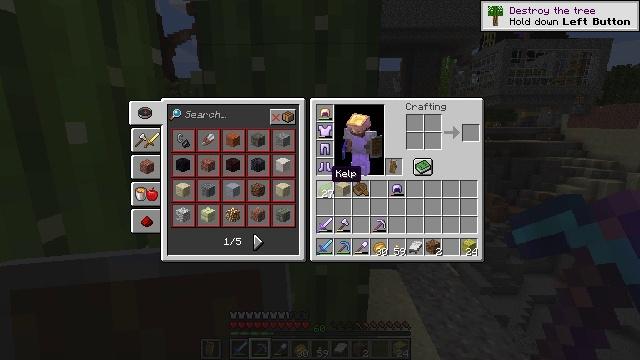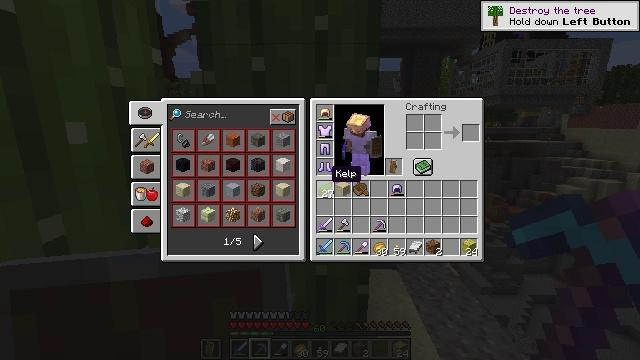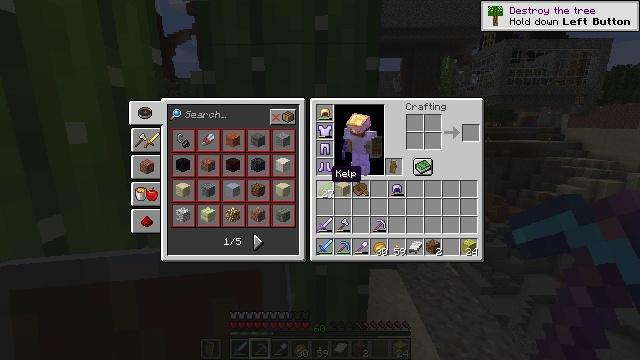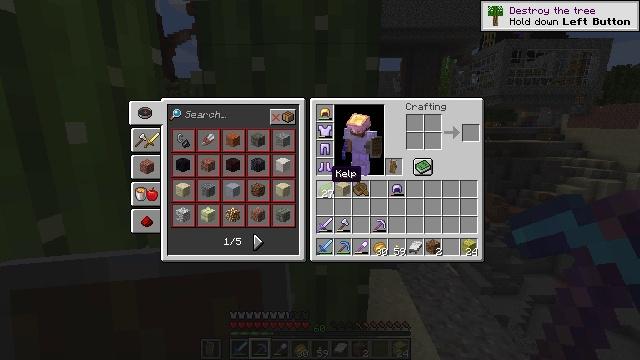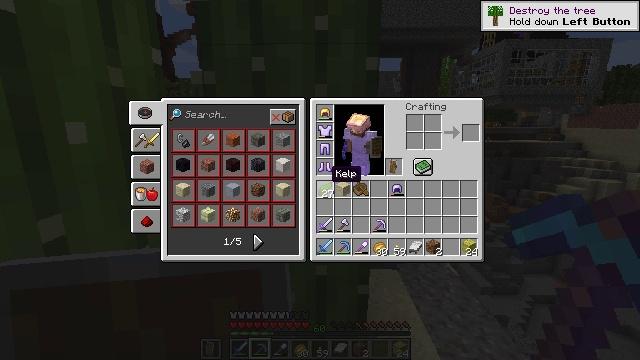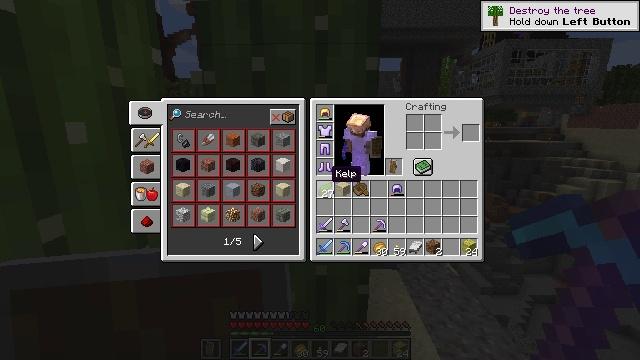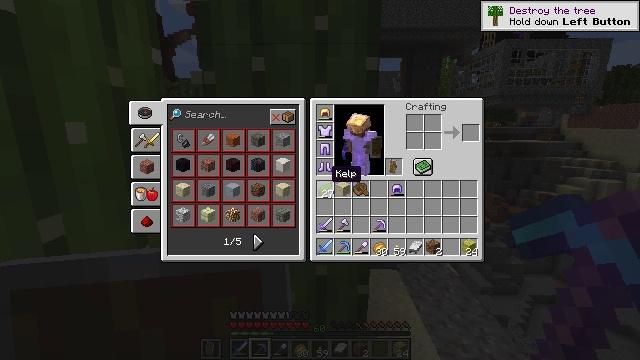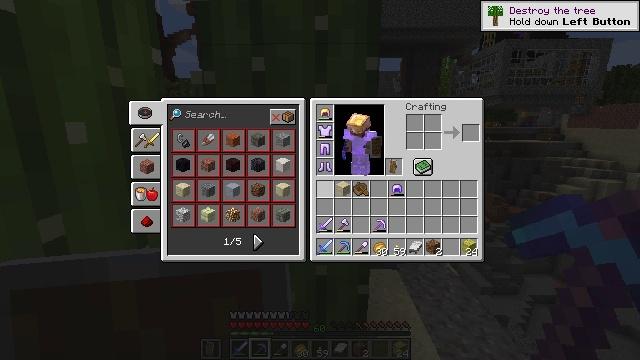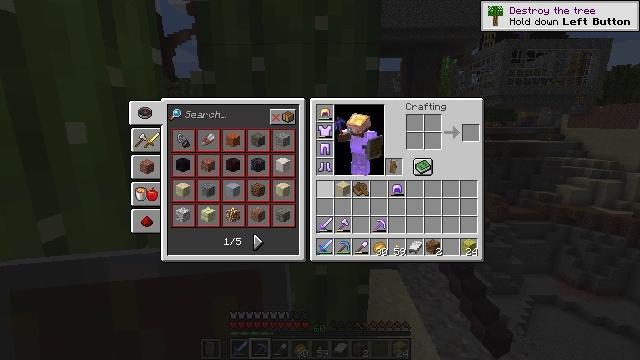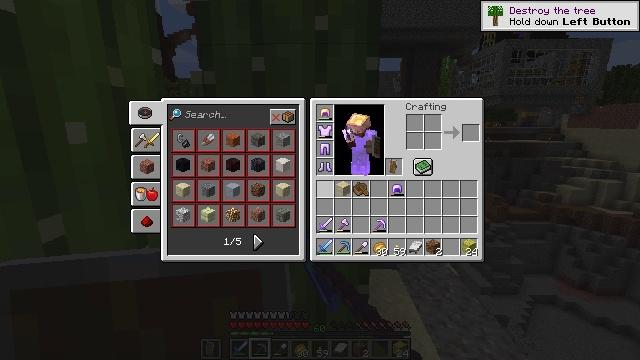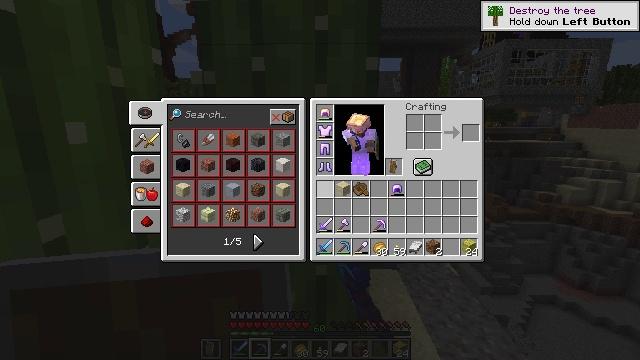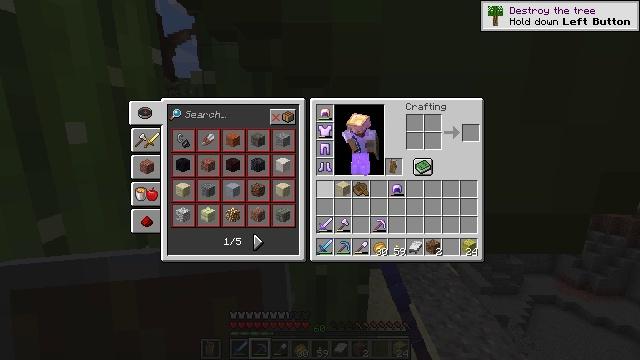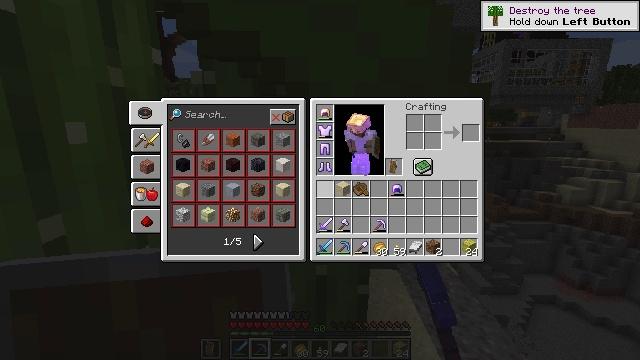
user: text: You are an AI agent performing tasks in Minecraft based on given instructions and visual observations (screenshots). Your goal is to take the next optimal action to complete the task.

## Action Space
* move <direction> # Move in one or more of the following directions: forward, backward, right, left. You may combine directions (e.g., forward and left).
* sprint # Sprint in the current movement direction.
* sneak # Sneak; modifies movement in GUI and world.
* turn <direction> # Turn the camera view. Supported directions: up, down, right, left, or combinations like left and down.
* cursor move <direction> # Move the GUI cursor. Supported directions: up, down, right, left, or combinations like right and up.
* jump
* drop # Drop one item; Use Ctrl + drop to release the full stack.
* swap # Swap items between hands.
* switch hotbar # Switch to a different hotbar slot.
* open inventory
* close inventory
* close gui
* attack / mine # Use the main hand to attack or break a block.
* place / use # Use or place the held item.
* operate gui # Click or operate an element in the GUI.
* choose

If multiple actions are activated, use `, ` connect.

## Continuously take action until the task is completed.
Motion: motion action
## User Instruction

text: Remove kelp and place it on the ground.
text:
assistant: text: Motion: sprint
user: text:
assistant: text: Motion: sprint
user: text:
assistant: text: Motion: sprint
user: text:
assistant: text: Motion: sprint
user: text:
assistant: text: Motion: sprint
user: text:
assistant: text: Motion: sprint
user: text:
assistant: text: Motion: sprint, drop
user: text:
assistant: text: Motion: sprint, drop
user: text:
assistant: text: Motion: sprint, drop
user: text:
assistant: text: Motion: sprint
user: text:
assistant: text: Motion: sprint
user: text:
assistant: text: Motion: sprint
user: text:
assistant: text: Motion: sprint